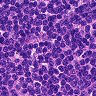
Metastatic tissue present: no